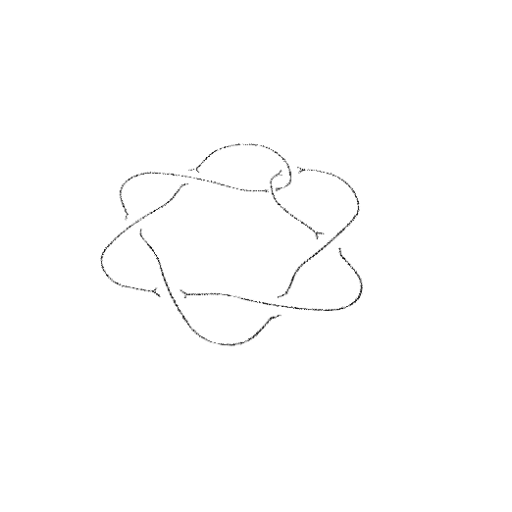
Crossing number: 7